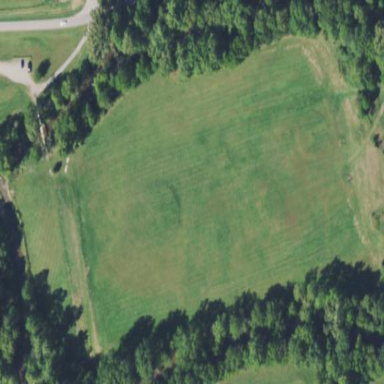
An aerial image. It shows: Grassy area used as driving range for golf.